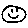
Label: smiley face